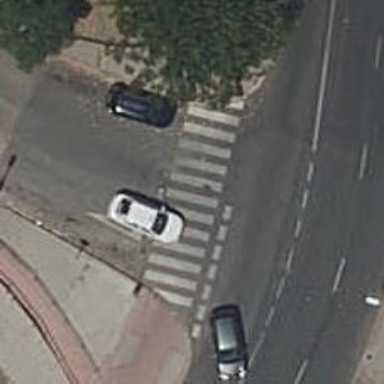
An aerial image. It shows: Marked crossing on footway.